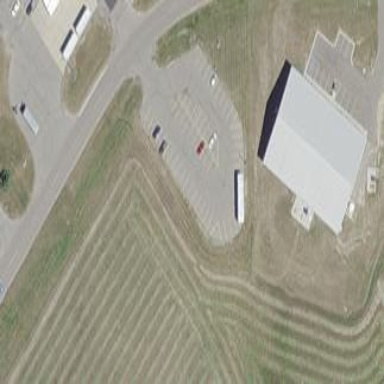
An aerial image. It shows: Parking area with surface.